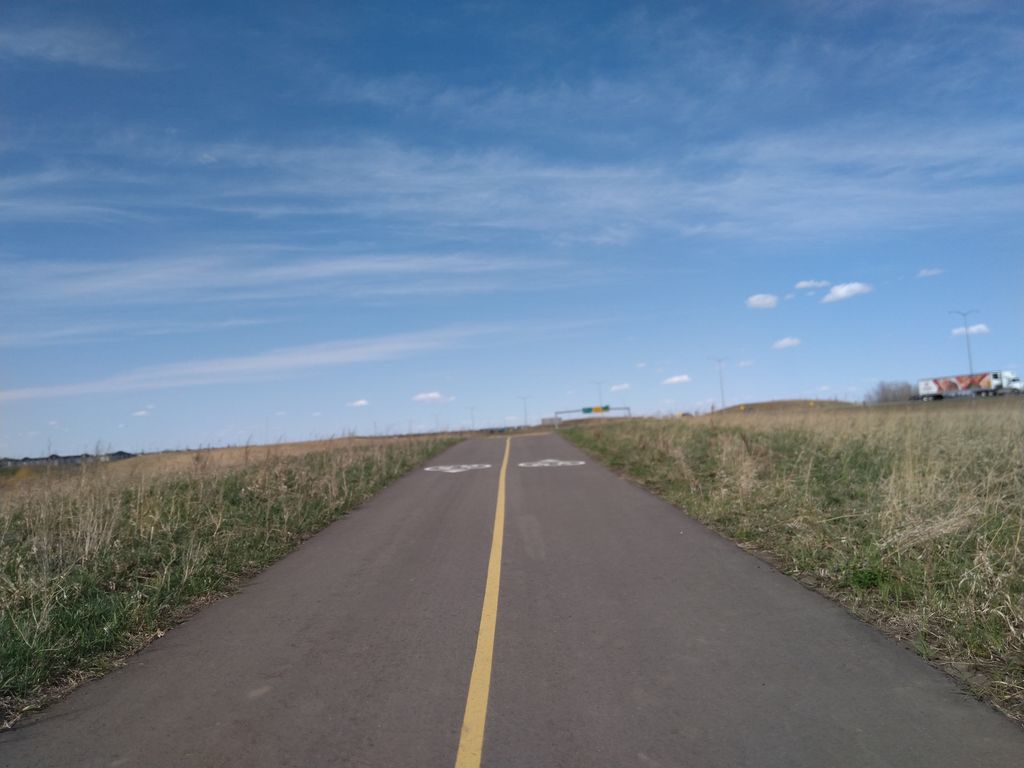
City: calgary